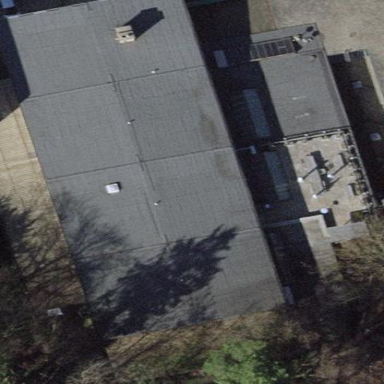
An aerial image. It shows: Commercial building.